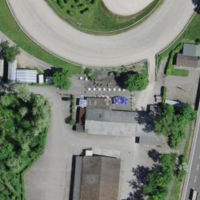
EUNIS habitat code: 57
Species observed at this site:
Leucojum vernum